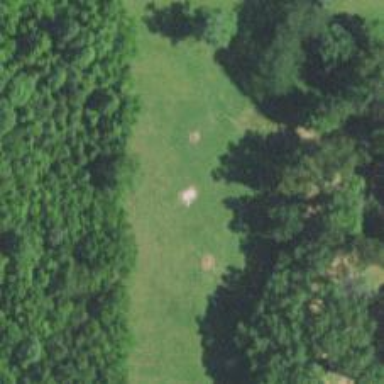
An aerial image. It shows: Disc golf tee area.